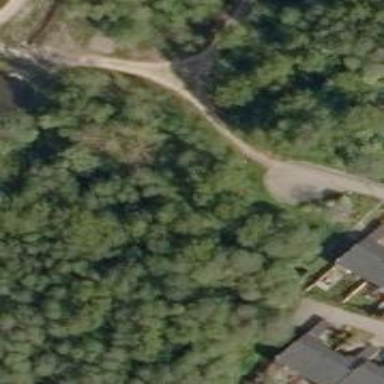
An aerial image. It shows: Path on bridge.